Question: I a attempting to span 3 images horizontally across the page. I need these to act like css 'background-size: cover;' would. The two outer images behave fine because their aspect ratio allows the height to fill the the empty space. However, the bear picture does not replicate the same behavior because of its aspect ratio.
I need this picture to stretch until it reaches the full height of the box. If it exceeds the box's width, the excess will just be hidden by 'overflow: hidden;'. How do I accomplish this is responsiveness in mind(scaling images(%) when window is resized.)
Here is my code:
HTML:
'''
<section>
<div class="albumns">
<article>
<div class="albumn a1">
<%=image_tag("mount.jpg")%>
</div>
</article>
<article>
<div class="albumn a2">
<%=image_tag("bear.jpg")%>
</div>
</article>
<article>
<div class="albumn a3">
<%=image_tag("mount.jpg")%>
</div>
</article>
</div>
</div>
</section>
'''
CSS:
'''
.albumns {
position: relative;
}
.albumn {
width: 100%;
float: none;
& img {
width: 100%;
}
}
'''

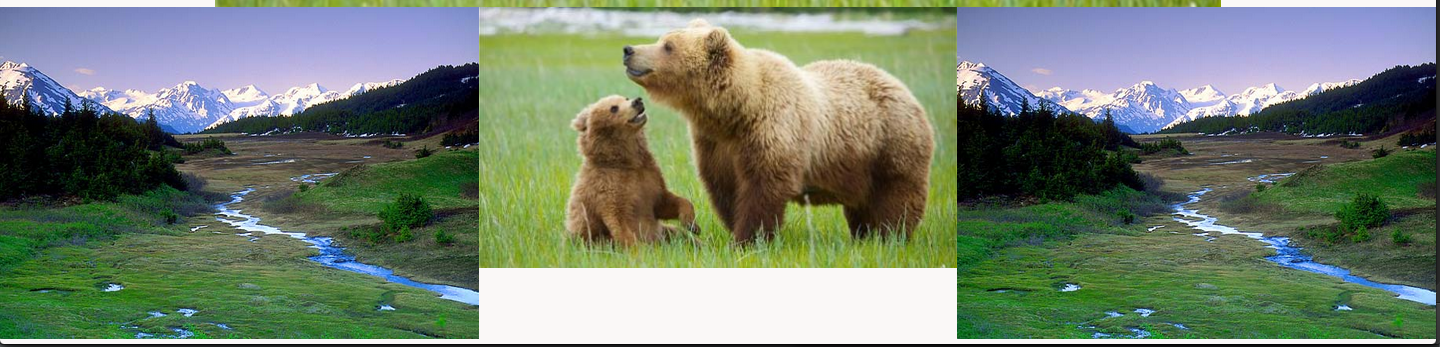
Answer: As the images are variable height you'll need to fix the height of their containers. Try this:
'''
.albumn{
overflow:hidden;
width:33%;
height:200px; /*The height you want the images*/
}
.albumn img{
height:100%;
width:auto;
display:block;
margin:0 auto;
}
'''